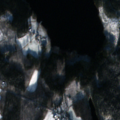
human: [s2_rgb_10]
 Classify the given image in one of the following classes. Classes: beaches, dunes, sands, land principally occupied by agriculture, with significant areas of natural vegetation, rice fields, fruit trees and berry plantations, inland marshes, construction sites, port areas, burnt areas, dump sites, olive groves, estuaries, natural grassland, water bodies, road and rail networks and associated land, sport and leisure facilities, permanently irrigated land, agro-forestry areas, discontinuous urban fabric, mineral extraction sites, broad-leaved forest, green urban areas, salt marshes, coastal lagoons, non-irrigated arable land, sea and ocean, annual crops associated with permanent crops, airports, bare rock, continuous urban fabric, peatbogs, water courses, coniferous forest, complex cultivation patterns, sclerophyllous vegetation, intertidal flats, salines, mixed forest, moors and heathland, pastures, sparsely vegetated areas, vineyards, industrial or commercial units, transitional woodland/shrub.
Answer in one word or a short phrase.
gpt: land principally occupied by agriculture, with significant areas of natural vegetation, coniferous forest, mixed forest, water bodies